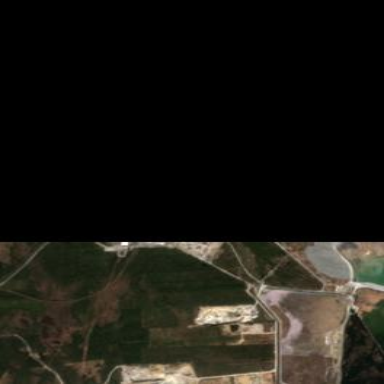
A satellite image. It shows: Quarry area.